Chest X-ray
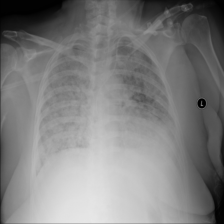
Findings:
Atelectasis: negative
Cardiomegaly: negative
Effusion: negative
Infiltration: negative
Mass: negative
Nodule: negative
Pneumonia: negative
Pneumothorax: negative
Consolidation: negative
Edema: negative
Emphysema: negative
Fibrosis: negative
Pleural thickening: negative
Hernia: negative